Field crop: maize
Growth stage: 1
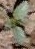
Species: datura